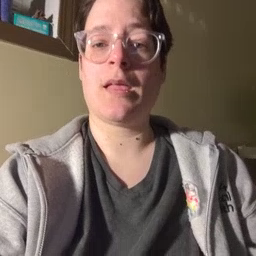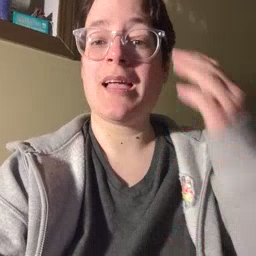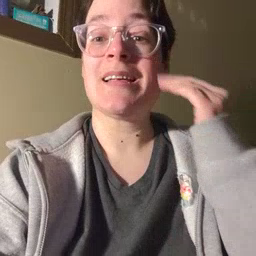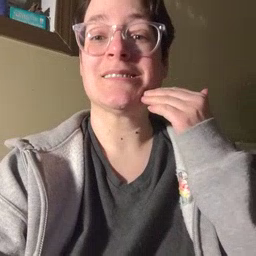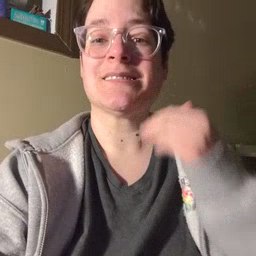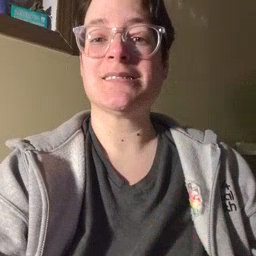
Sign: head